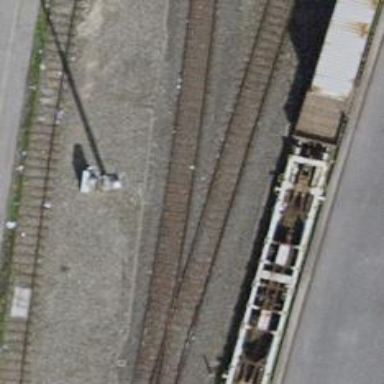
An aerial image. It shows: Single-track spur railway line.